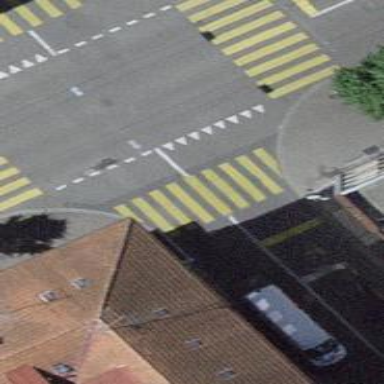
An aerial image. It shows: Road crossing with traffic signals.